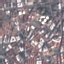
Land use / land cover class: Residential